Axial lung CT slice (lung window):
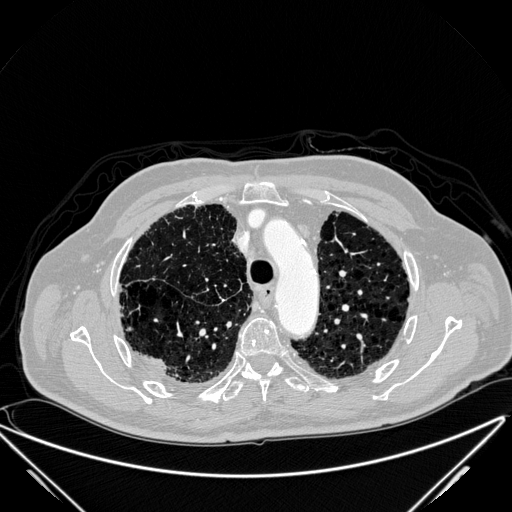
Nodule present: no